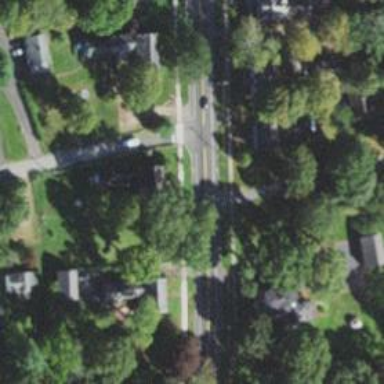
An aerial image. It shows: Marked crossing on the road.